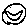
Label: smiley face